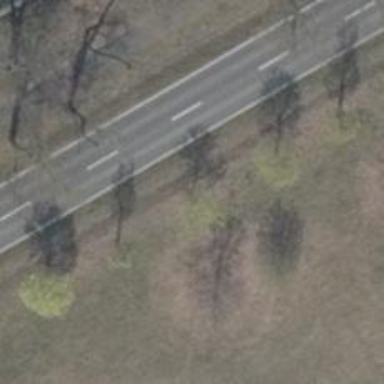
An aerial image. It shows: Avenue lined with deciduous broadleaved trees.